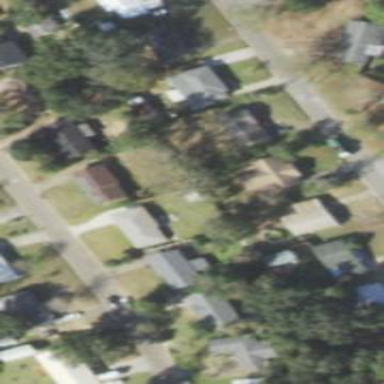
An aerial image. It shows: Residential area consisting of single-family homes.